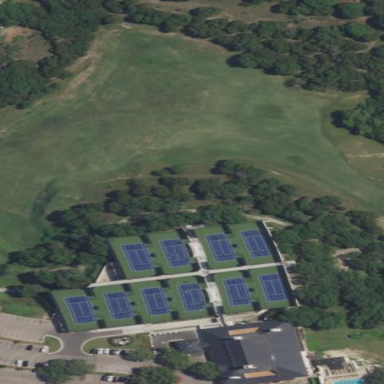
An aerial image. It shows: Grassy area designated as driving range for golf.